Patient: sex M, age 67
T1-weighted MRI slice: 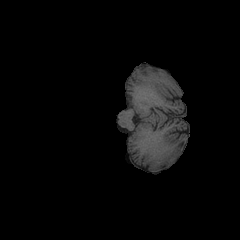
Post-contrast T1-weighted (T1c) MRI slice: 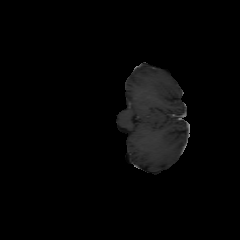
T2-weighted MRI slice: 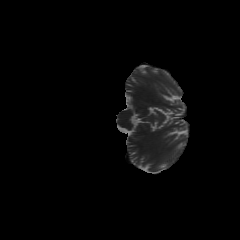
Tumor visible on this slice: no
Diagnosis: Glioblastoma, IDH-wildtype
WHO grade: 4